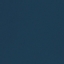
Land use / land cover class: SeaLake